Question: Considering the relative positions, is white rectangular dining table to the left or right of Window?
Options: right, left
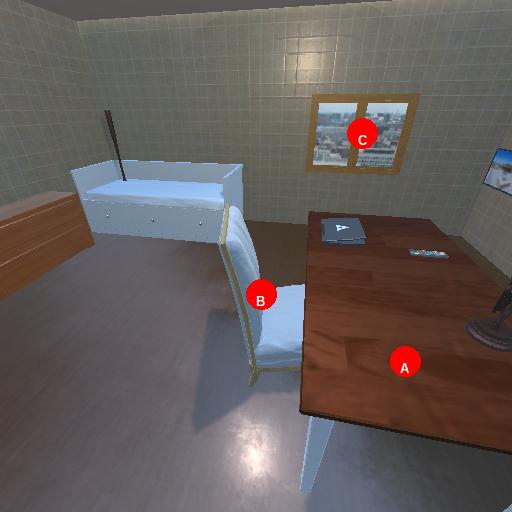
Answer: right